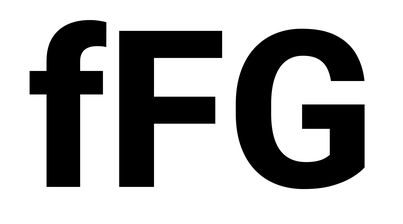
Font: Roboto_ExtraBold